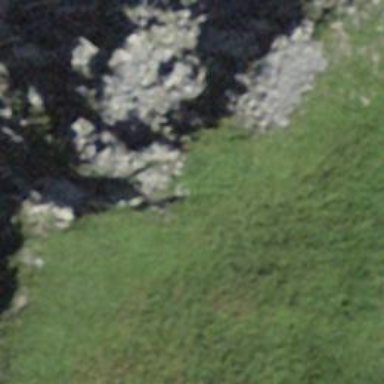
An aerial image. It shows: Natural cliff.